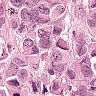
Metastatic tissue present: yes